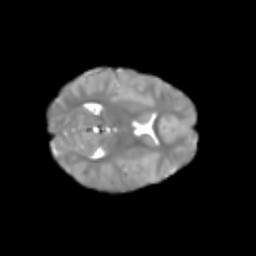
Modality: T2w
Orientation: axial
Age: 5
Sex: female
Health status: healthy